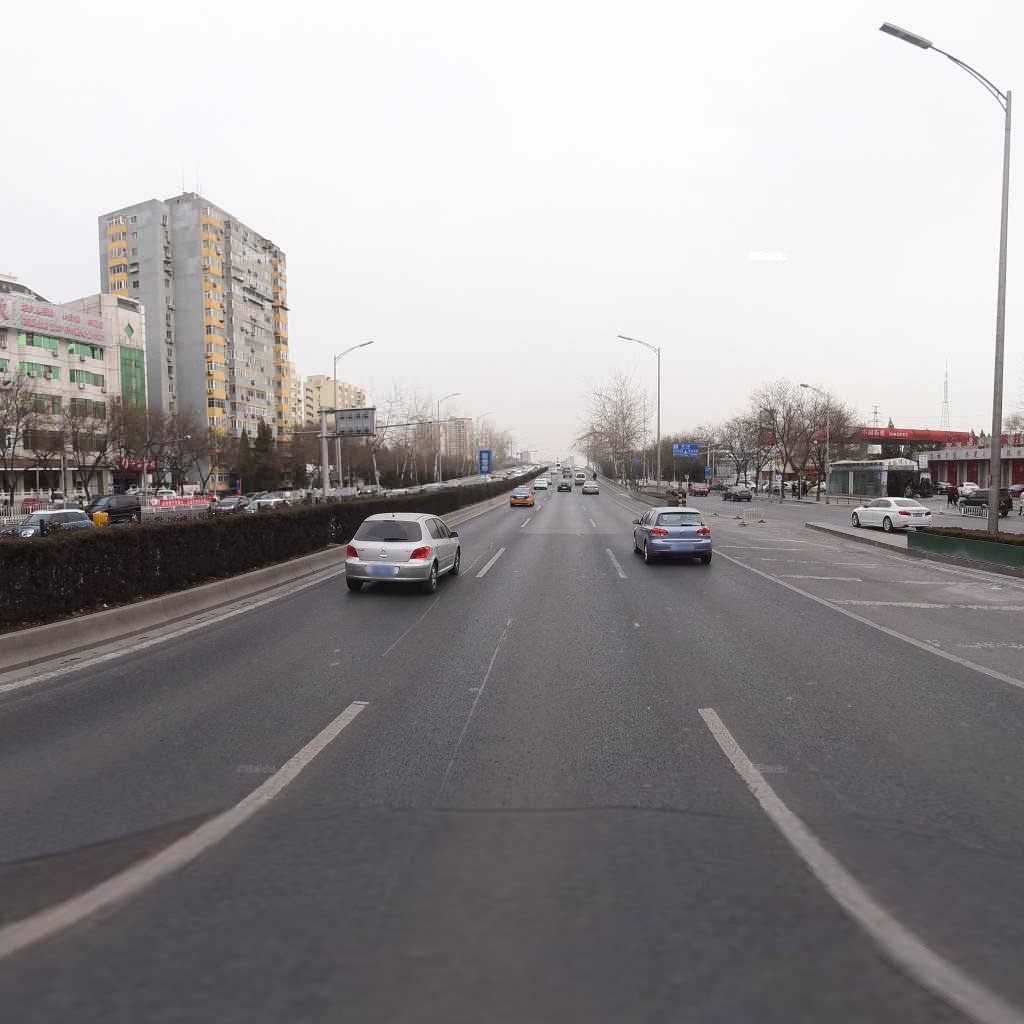
Region: Haidian
Road damage annotations: longitudinal patch, longitudinal patch